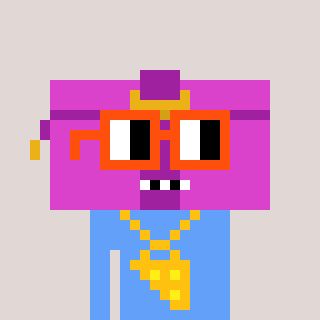
a pixel art character with square orange glasses, a clutch-shaped head and a blue-colored body on a warm background